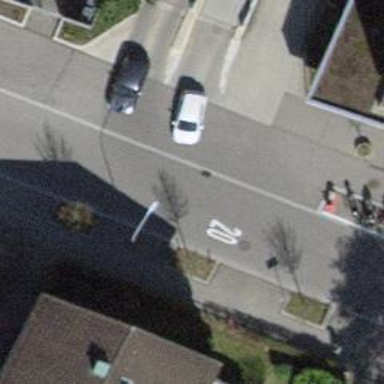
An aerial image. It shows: Asphalt living street with sidewalks on both sides and opposite cycleway.